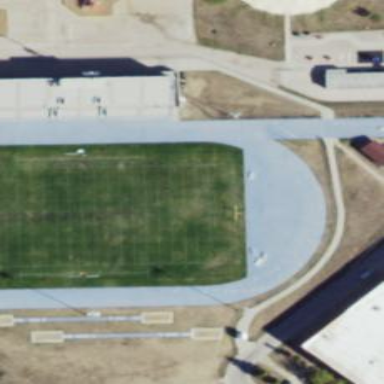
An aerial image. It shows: American football pitch.